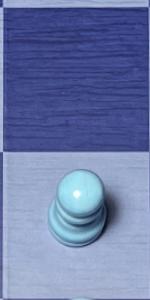
Label: Pawn_White